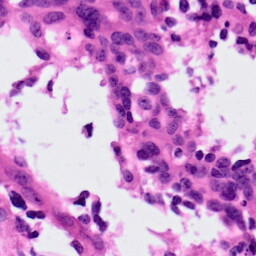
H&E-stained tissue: Ovarian